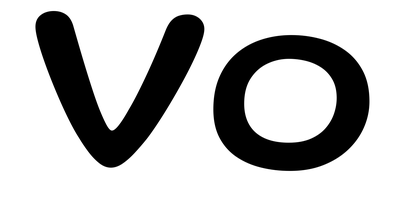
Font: Gluten_Regular